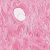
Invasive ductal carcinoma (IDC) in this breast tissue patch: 0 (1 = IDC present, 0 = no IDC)